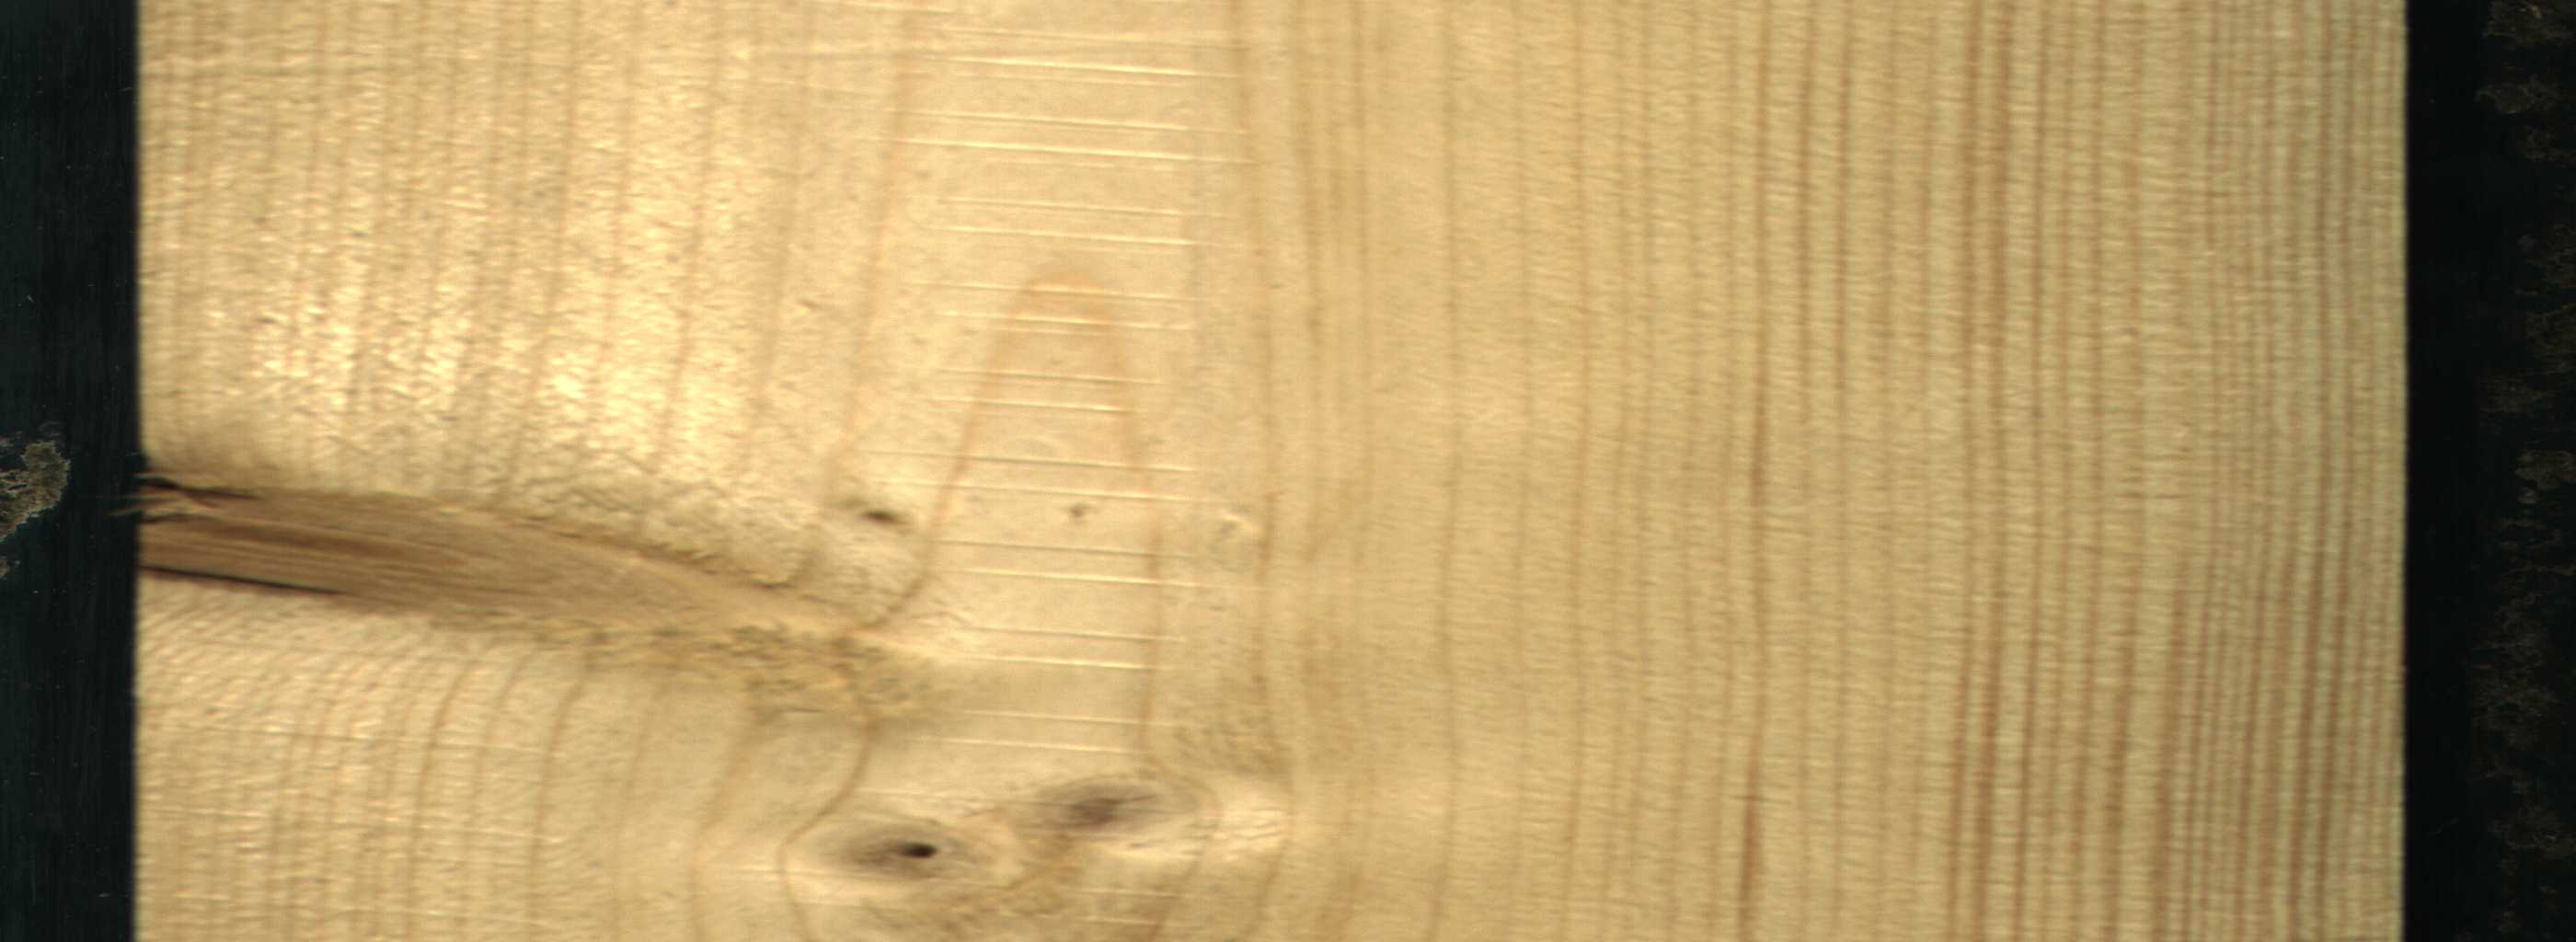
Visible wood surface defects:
Dead_Knot
Live_Knot
Live_Knot